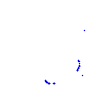
Particle: kaon